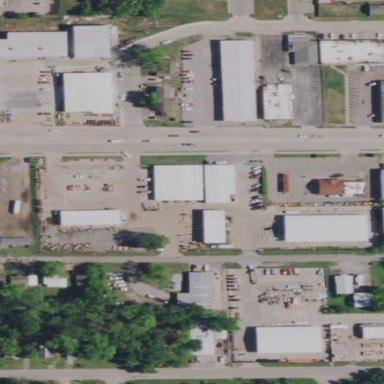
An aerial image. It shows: Retail area.